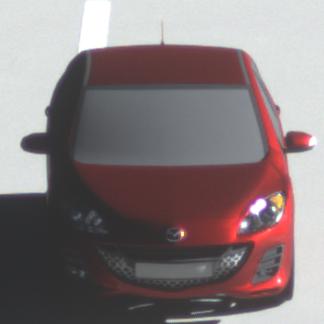
Make: Mazda
Model: 3 1.6
Detailed model: 3 (BL)
Model produced from: 2009/05
Model produced until: 2010/12
Doors: 5
Color: red
Road condition: dry road
Daytime: morning or afternoon
Contrast: high contrast